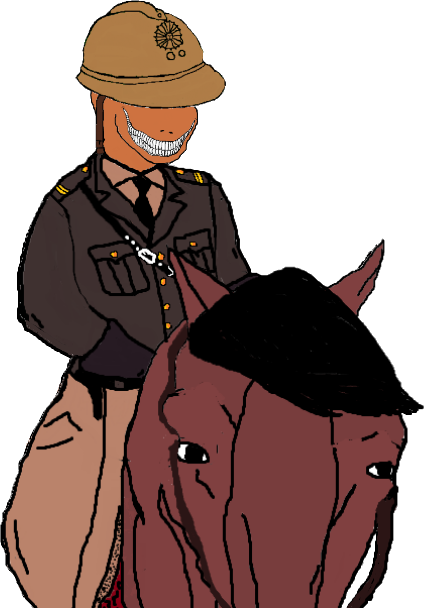
Label: 5_Oomer